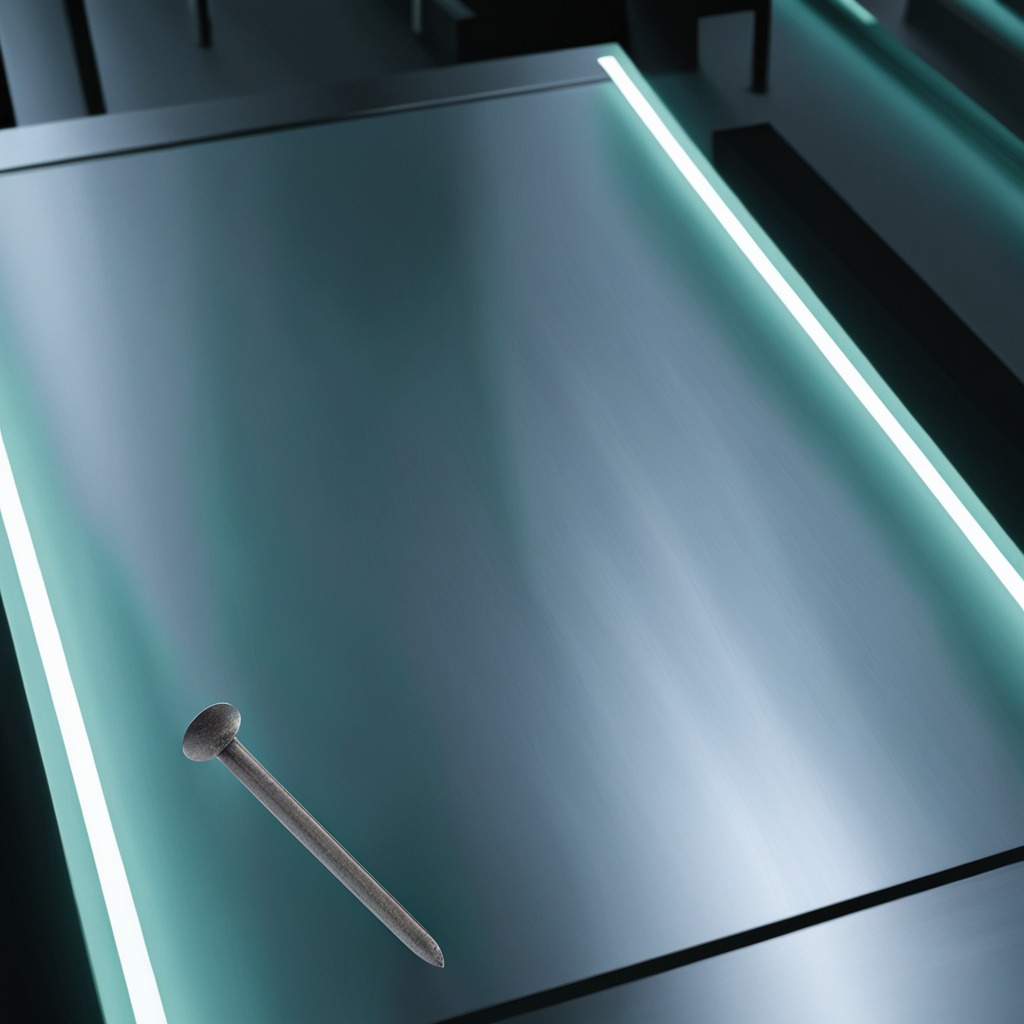
An iron nail is lying on the metal table in a machine shop under fluorescent lights.